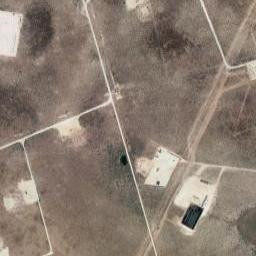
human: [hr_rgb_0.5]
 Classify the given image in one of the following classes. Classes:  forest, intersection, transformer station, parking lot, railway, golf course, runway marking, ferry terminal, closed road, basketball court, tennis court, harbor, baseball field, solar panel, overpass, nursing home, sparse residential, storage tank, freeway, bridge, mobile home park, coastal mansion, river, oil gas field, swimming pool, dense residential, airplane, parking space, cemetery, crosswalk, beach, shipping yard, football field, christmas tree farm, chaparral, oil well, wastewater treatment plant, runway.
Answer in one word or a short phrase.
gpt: oil gas field